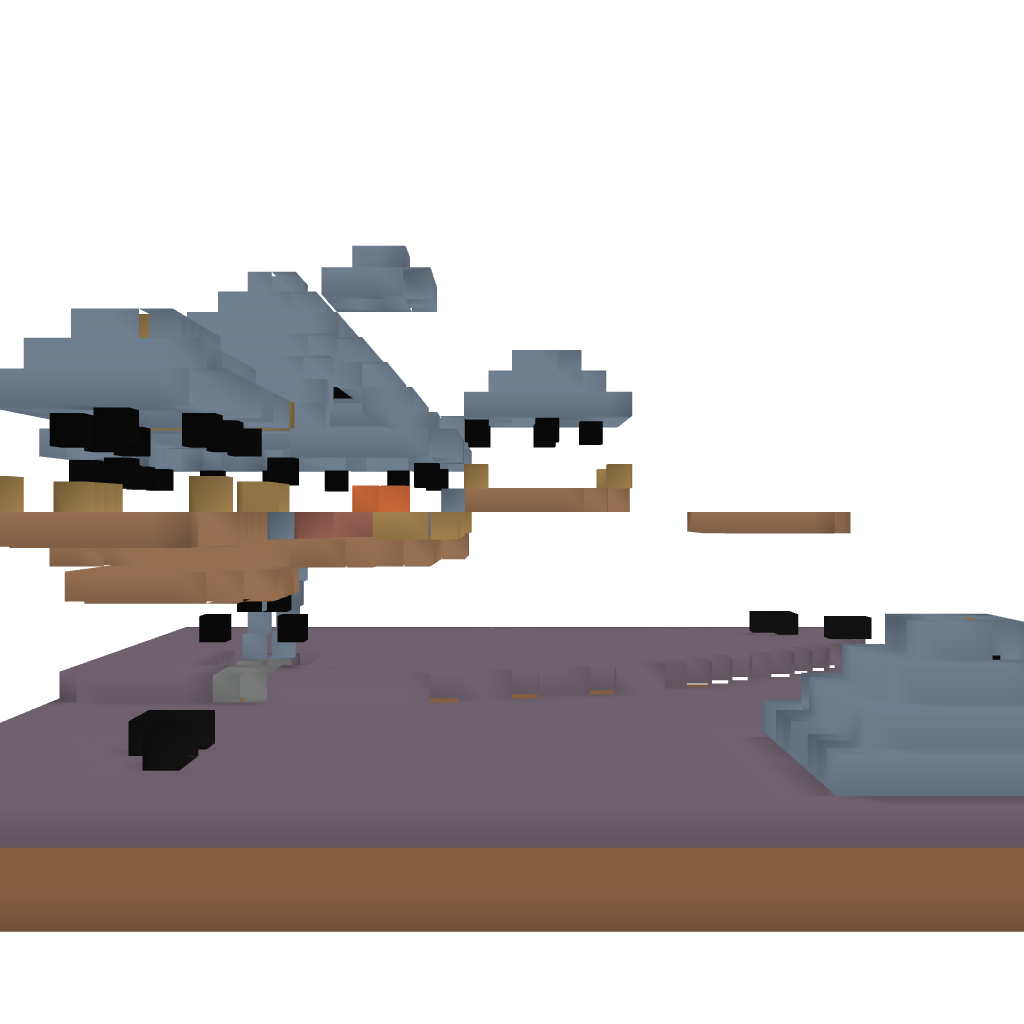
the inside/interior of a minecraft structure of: Mushroom house 1